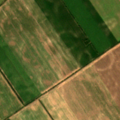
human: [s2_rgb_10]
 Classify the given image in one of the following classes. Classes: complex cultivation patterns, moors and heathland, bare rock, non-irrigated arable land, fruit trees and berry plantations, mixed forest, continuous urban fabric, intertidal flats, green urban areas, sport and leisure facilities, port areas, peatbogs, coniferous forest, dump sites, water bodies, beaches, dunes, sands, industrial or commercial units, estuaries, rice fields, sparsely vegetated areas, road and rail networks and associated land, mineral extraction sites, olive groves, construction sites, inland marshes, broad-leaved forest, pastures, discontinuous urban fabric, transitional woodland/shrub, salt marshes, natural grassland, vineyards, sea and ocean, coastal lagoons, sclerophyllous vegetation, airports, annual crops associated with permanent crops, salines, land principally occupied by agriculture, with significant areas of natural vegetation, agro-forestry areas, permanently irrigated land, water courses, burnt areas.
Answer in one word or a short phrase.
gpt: non-irrigated arable land